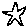
Label: star